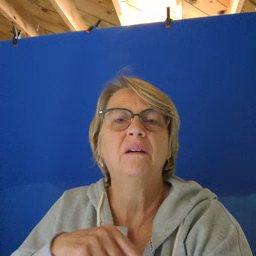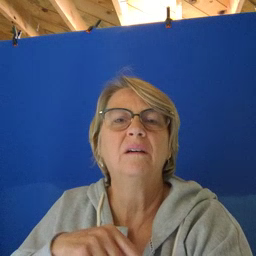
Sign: pig